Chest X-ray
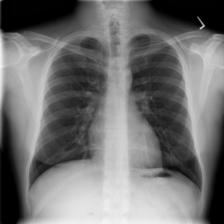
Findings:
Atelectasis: negative
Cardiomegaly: negative
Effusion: negative
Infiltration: negative
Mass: negative
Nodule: negative
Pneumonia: negative
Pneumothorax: negative
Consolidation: negative
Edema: negative
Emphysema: negative
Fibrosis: negative
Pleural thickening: negative
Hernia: negative